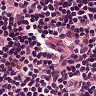
Metastatic tissue present: no